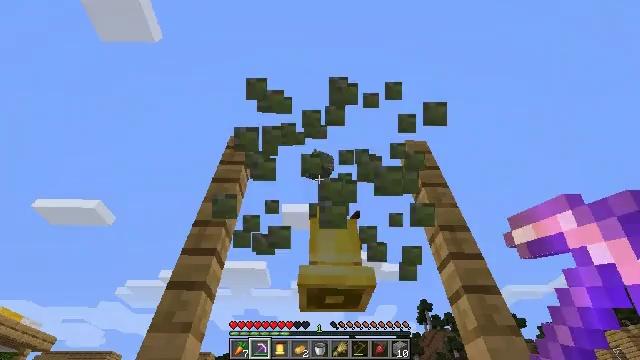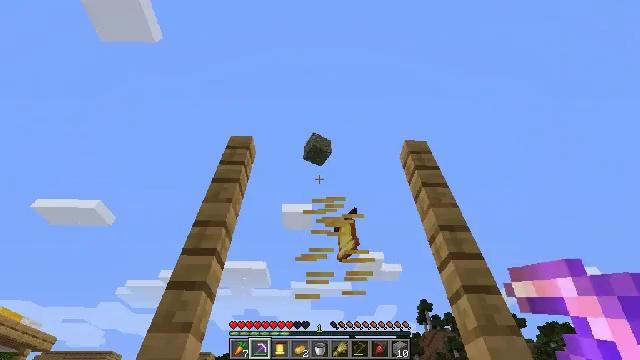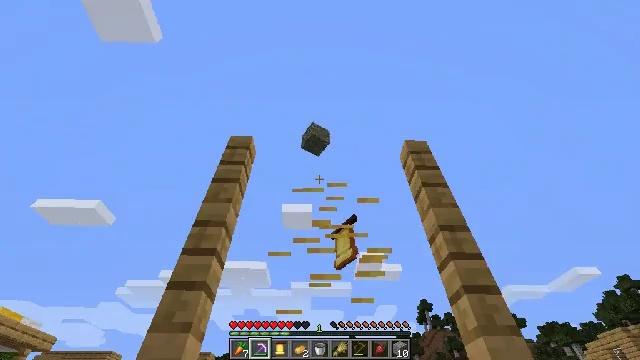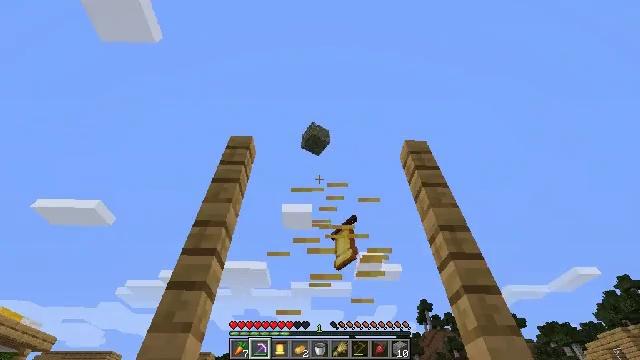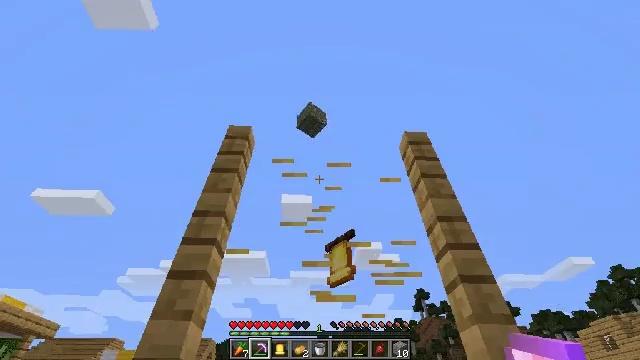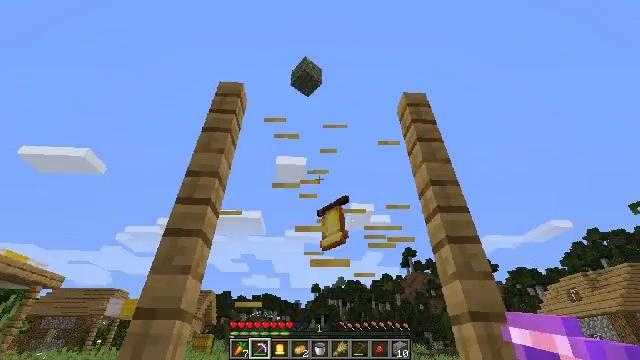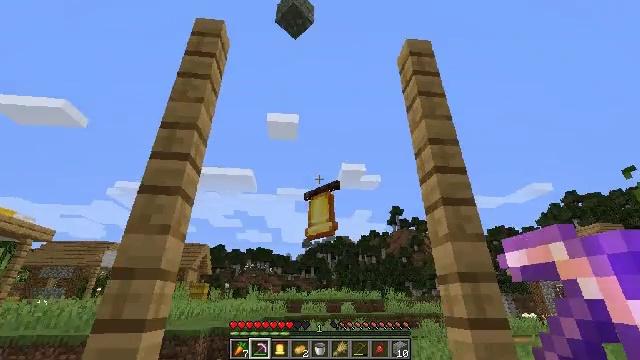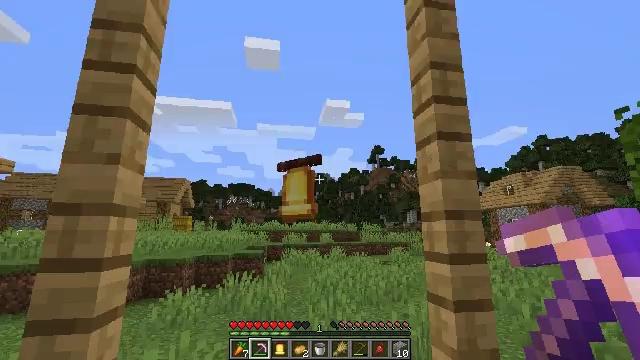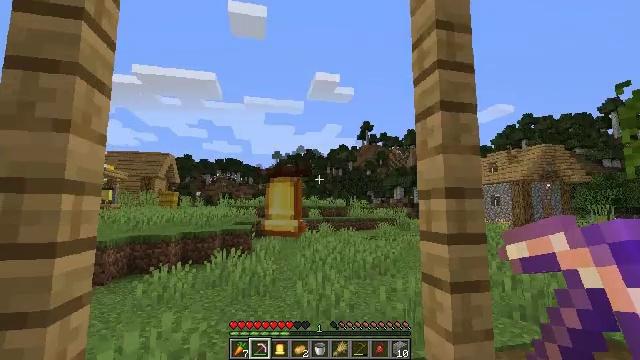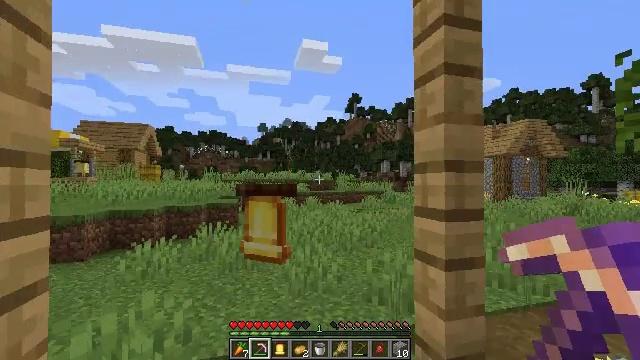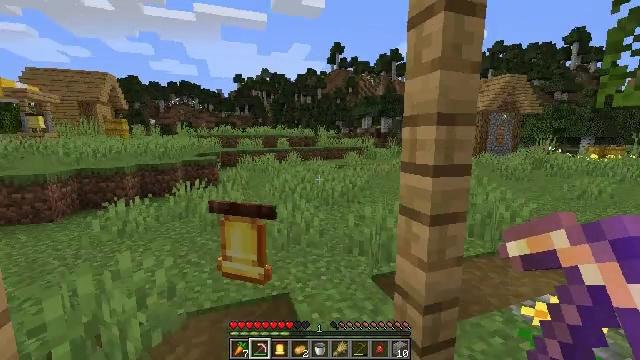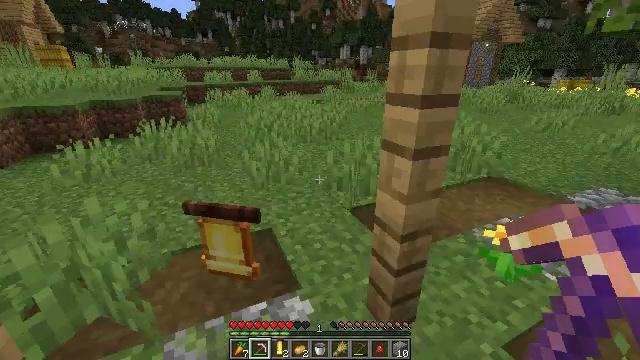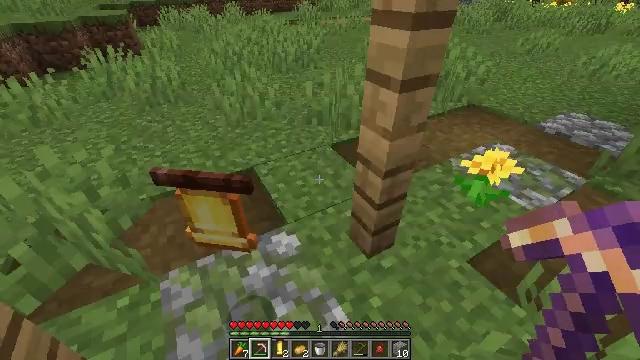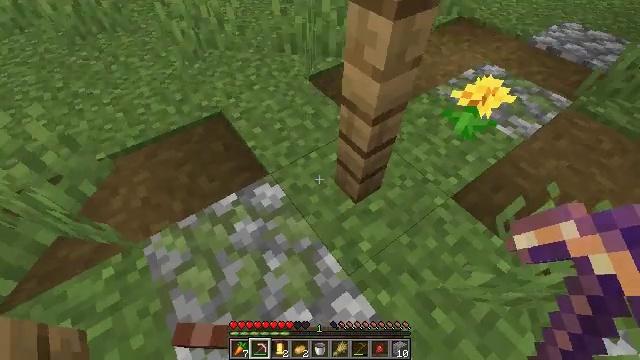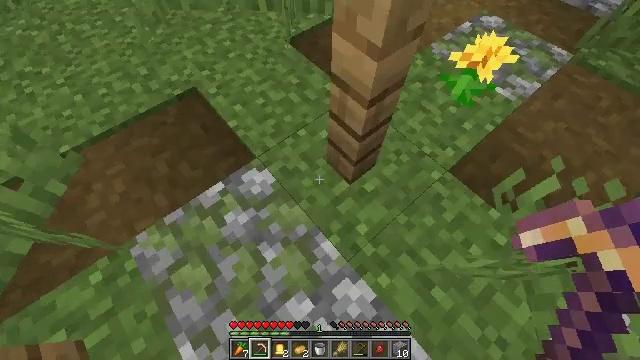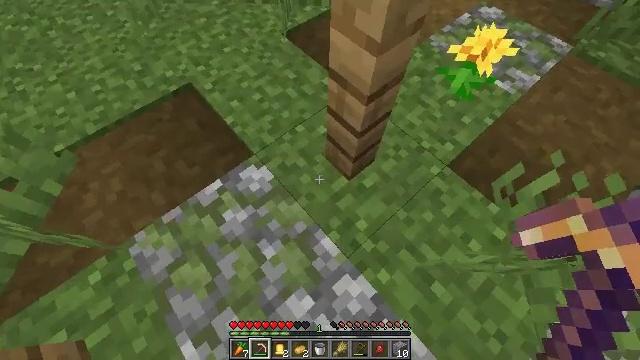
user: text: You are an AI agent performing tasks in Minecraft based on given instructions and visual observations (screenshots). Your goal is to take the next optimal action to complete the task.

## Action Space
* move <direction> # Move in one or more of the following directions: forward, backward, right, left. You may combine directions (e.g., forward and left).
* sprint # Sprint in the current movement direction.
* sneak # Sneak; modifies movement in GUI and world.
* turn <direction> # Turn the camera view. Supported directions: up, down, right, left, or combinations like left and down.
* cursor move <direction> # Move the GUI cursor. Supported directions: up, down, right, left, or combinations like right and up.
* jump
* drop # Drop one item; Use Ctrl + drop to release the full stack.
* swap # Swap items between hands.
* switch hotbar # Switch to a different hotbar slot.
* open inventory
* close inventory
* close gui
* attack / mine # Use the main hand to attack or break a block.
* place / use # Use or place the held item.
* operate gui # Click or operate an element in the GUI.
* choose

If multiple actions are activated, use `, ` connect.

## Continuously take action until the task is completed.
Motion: motion action
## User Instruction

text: Digging the cobblestone underground.
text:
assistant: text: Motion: attack / mine
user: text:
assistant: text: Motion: attack / mine
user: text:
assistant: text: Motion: attack / mine
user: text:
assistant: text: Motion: turn down, attack / mine
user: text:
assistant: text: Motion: move forward, turn right and down
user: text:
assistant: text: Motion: move forward, turn right and down
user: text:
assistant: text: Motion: move forward, turn right and down
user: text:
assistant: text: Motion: move forward, turn right and down
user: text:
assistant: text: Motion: turn right and down
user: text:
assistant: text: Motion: turn right and down
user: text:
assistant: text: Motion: turn right and down
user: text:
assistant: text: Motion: move forward, turn right and down
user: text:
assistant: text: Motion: move forward, turn right and down
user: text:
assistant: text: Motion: move forward, turn right and down
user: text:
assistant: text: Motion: move forward, turn down
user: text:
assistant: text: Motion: move forward
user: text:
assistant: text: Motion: move forward, turn right and down
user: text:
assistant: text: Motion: move forward, turn right and up
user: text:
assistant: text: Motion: turn right and up
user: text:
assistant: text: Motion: turn right and up
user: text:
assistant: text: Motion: turn right and up
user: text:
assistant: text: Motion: turn right and up
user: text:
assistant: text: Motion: turn right and up
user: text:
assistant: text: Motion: turn right and up
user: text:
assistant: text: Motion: move forward
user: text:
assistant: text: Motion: move forward, turn left and up
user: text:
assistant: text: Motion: move forward, turn left and down
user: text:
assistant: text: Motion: move forward
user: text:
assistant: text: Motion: move forward
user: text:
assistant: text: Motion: move forward